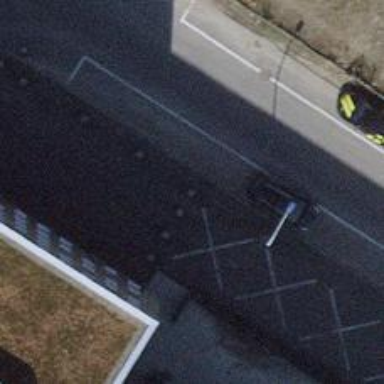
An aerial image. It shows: Concrete bollard serving as barrier.